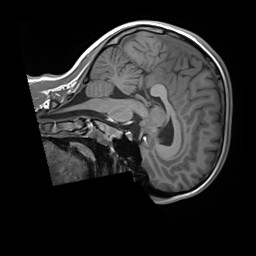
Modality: T1w
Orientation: sagittal
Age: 21
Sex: female
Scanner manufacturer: siemens
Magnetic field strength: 3 T
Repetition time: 1.8 s
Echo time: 0.00232 s